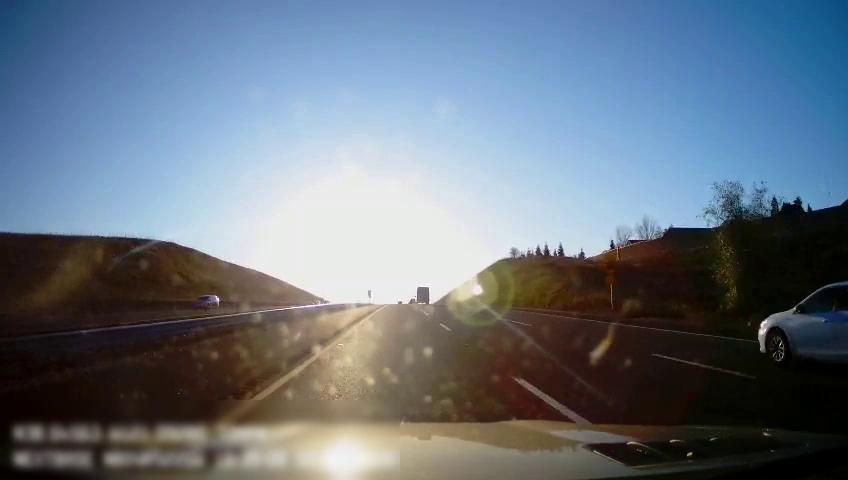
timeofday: Day
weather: Sunny
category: Drivable Space
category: Drivable Space
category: Vehicles | Car
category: Vehicles | Truck
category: Vehicles | SUV
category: Lanes | Current Lane
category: Lanes | Current Lane
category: Lanes | Alternate Lane
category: Lanes | Alternate Lane